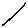
Label: line